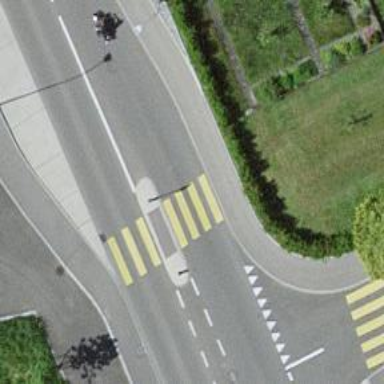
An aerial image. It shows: Pedestrian crossing with zebra markings on the footway.